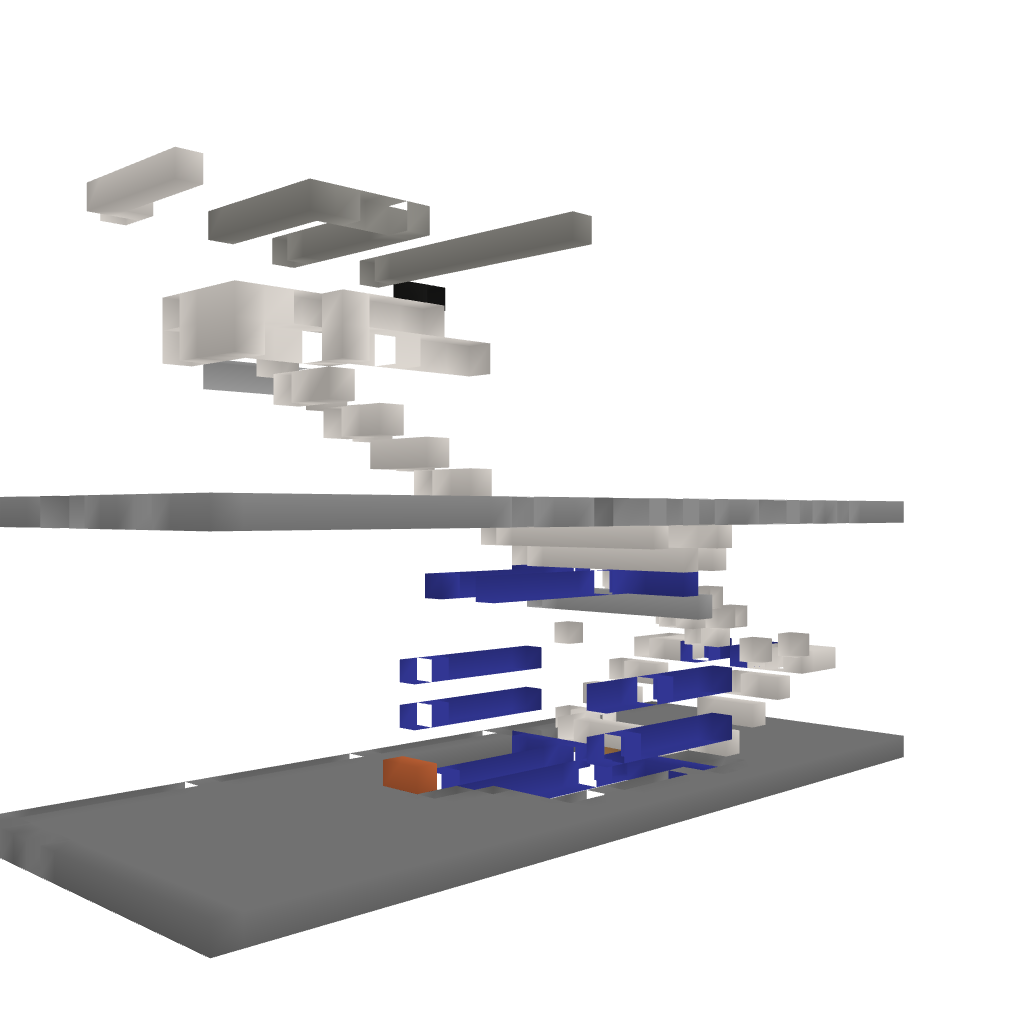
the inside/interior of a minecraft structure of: medium modern house